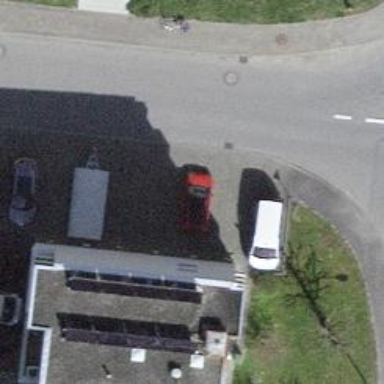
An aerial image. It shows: Street side parking area.